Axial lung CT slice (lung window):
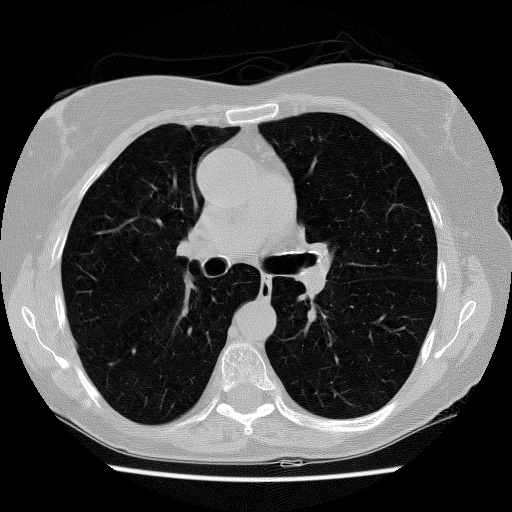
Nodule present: no